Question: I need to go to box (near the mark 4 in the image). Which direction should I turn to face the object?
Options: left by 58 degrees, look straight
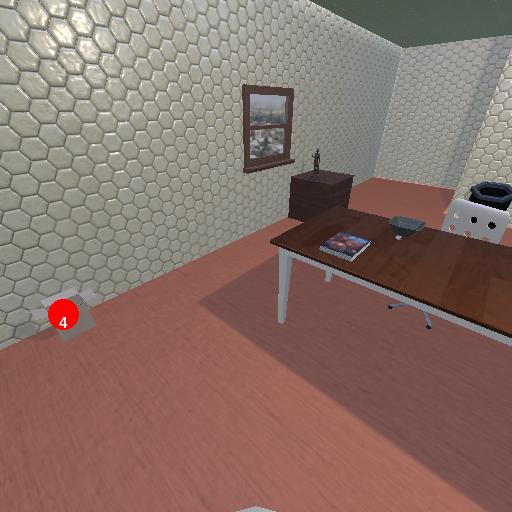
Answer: left by 58 degrees